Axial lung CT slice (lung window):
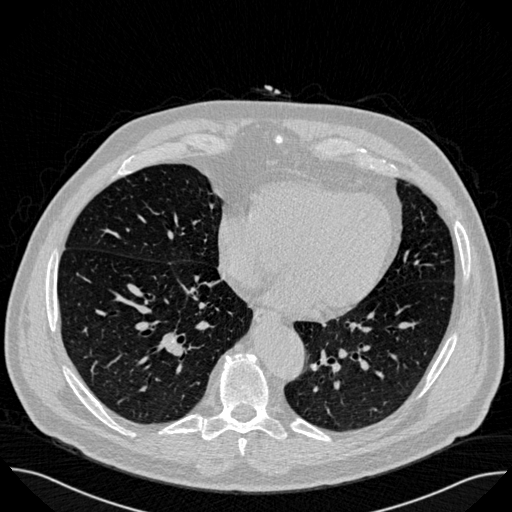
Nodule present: yes
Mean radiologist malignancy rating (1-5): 3